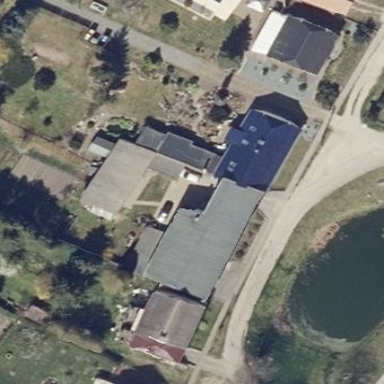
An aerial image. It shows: Gabled building.